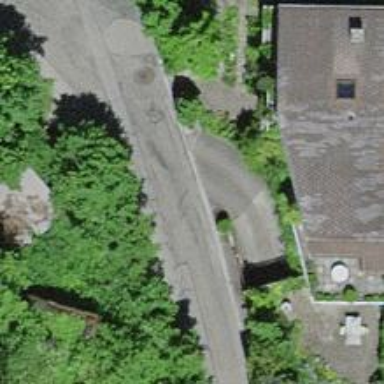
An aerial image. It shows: Residential road with asphalt surface and no sidewalks.